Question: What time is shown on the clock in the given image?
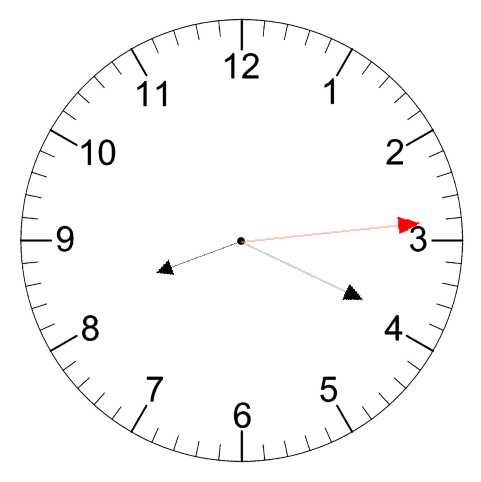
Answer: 08:19:14